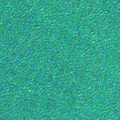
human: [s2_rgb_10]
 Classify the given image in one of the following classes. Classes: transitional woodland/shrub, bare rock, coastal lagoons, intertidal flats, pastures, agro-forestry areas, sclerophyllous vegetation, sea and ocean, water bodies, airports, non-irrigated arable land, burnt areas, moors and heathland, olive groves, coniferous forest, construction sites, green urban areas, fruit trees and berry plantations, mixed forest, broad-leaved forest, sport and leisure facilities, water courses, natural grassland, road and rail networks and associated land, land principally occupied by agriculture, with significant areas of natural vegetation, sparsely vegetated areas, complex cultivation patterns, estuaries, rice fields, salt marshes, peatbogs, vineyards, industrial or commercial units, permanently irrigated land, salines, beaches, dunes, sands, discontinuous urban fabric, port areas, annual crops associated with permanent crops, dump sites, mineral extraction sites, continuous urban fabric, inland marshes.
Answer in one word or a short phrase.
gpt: sea and ocean